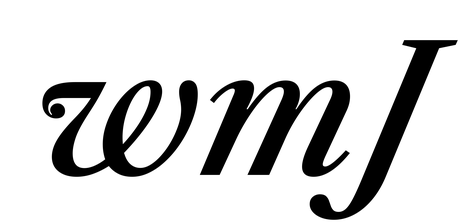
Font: LibreCaslonText-Italic_Medium_Italic